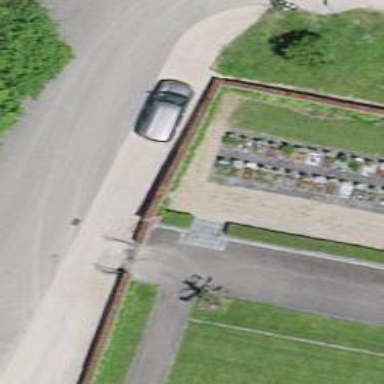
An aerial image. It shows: Set of steps made of paving stones.